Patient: sex M, age 61
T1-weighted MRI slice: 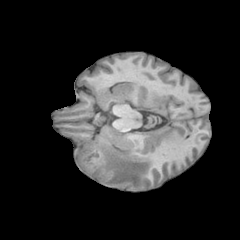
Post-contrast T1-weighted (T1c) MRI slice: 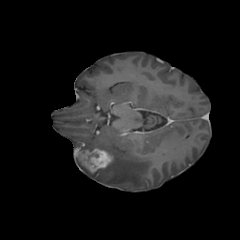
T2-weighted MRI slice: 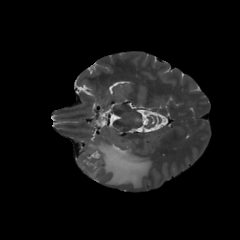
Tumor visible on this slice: yes
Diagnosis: Glioblastoma, IDH-wildtype
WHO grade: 4